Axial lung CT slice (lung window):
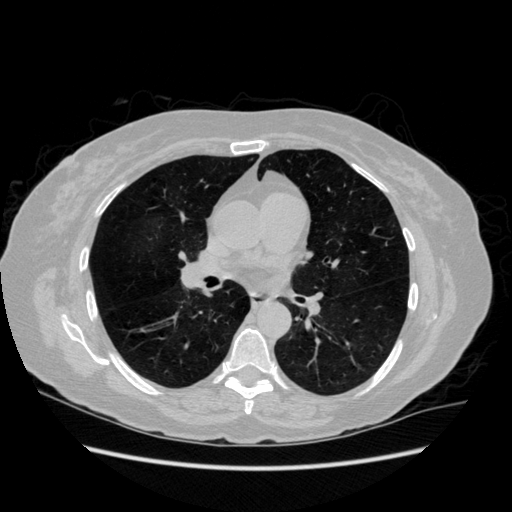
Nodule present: no